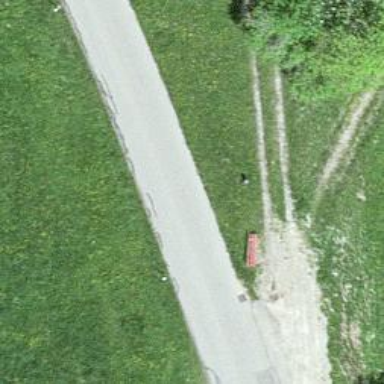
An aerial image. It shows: Bench.